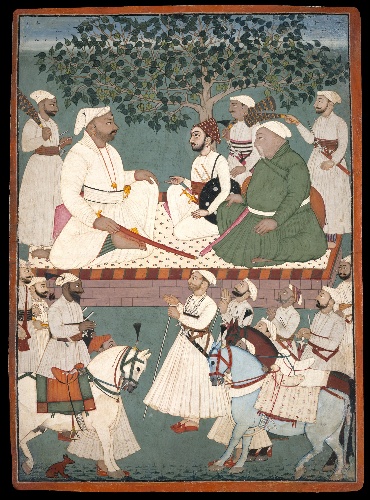
Artist: A Master of the Mandi atelier
Artist bio: Indian
Date: ca. 1700–10
Object type: Painting
Classification: Paintings
Medium: Ink and opaque watercolor on paper
Culture: India (Himachal Pradesh, Mandi)
Dimensions: Image: 14 1/2 × 10 1/8 in. (36.8 × 25.7 cm)
Sheet: 14 3/4 × 10 11/16 in. (37.5 × 27.1 cm)
Department: Asian Art
Credit line: Purchase, Florence and Herbert Irving Gift and Rogers Fund, 1995
Accession year: 1995
Repository: Metropolitan Museum of Art, New York, NY
Tags: Men|Horses